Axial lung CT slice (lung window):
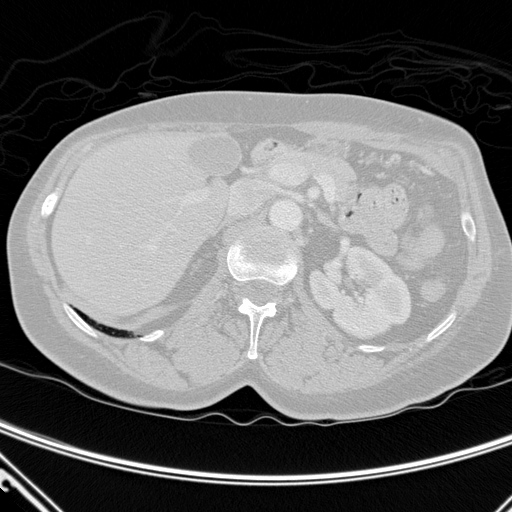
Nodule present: no